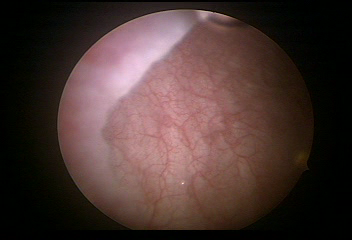
Modality: WLC
Class: Normal mucosa
Bladder cancer association: No